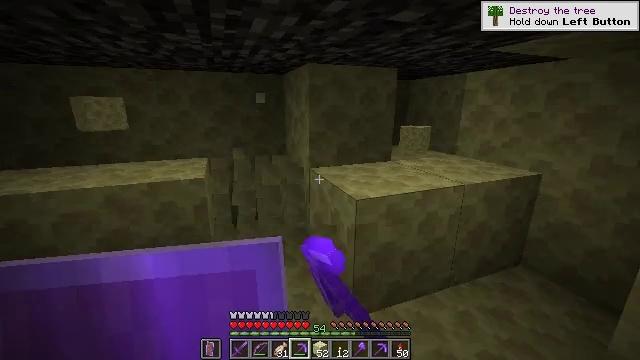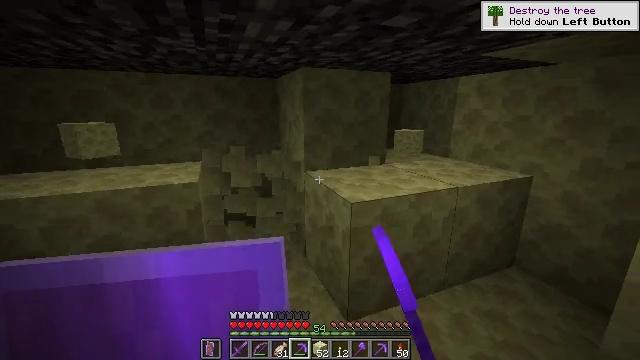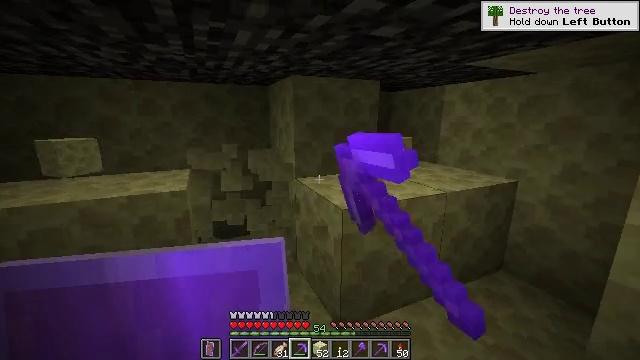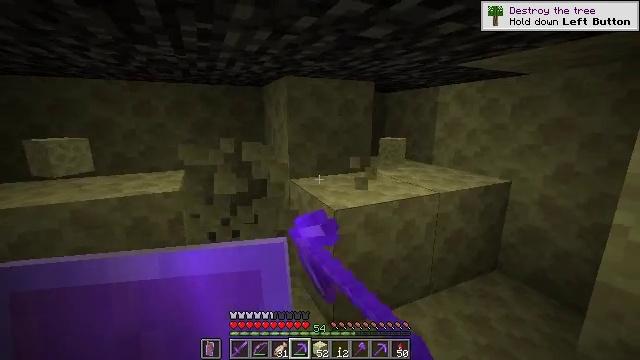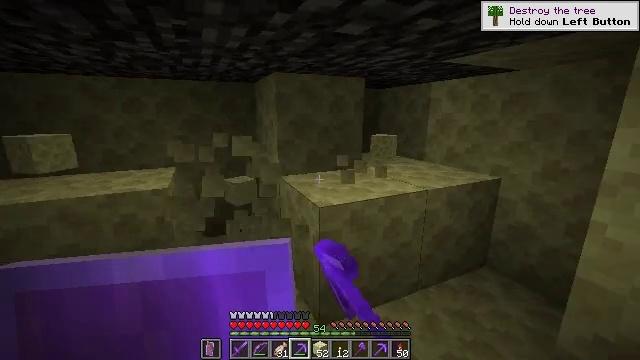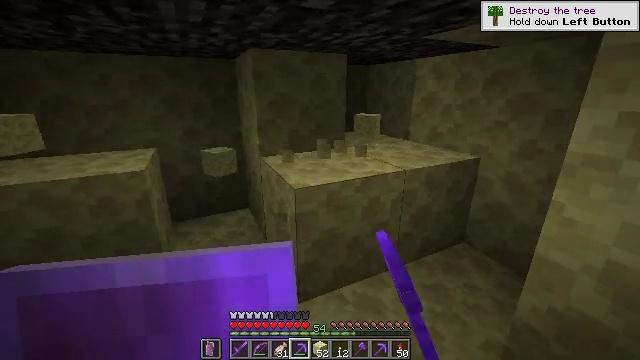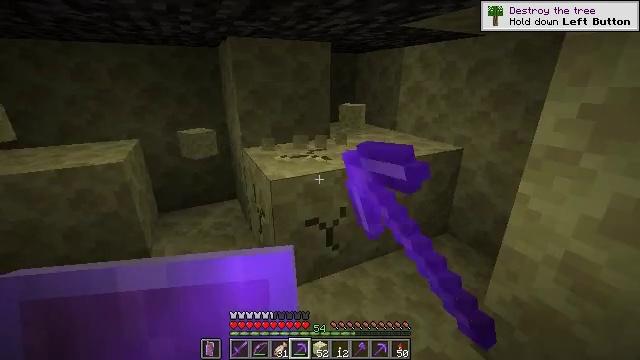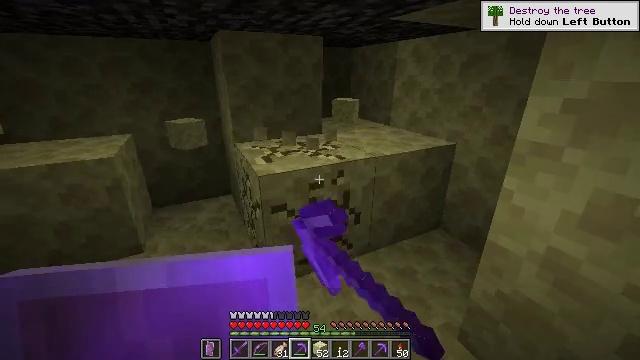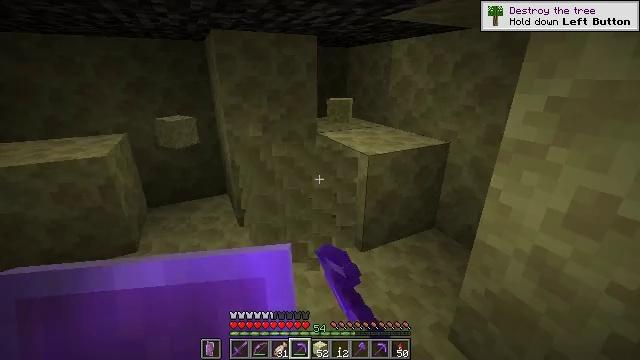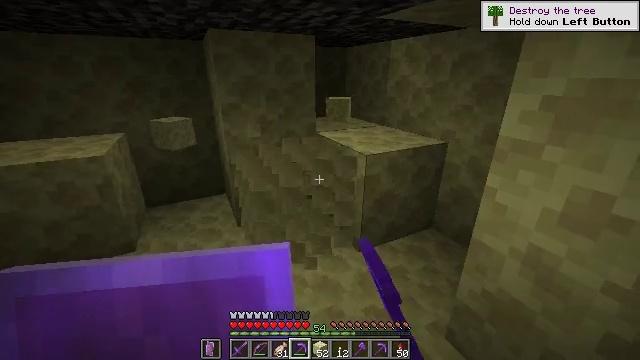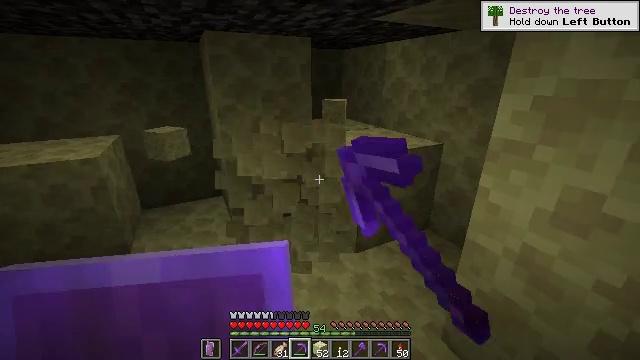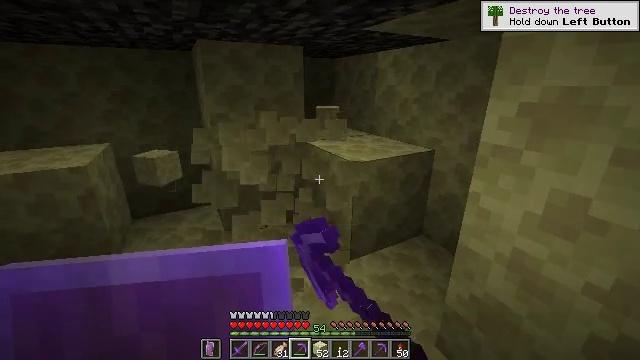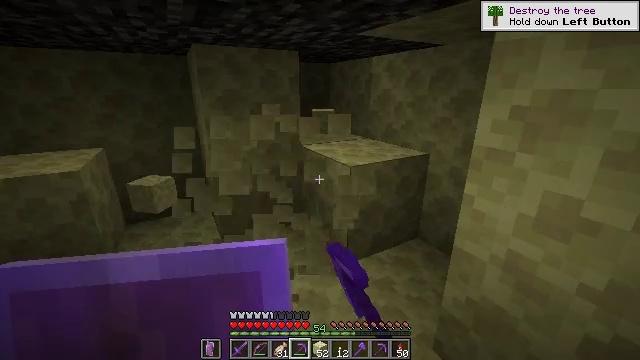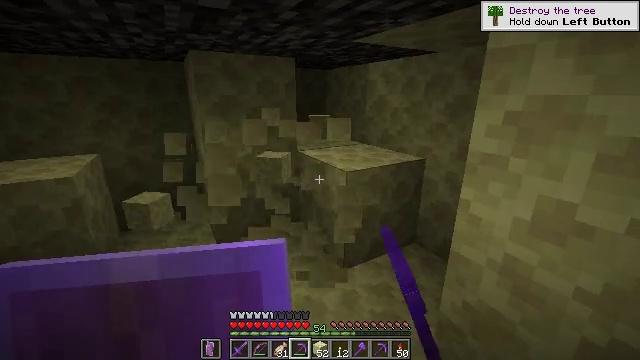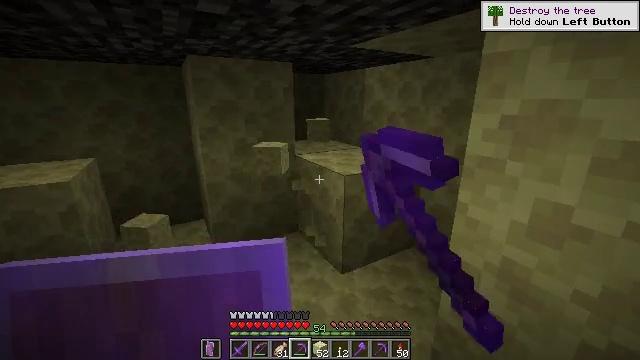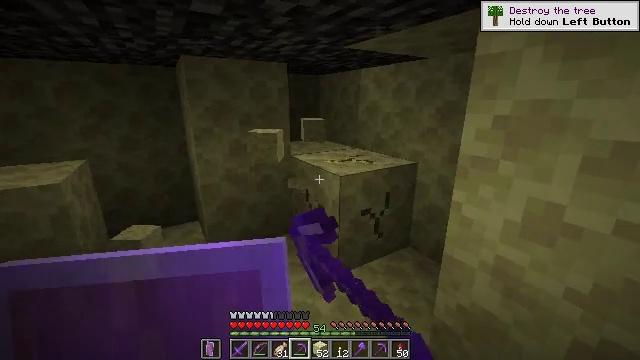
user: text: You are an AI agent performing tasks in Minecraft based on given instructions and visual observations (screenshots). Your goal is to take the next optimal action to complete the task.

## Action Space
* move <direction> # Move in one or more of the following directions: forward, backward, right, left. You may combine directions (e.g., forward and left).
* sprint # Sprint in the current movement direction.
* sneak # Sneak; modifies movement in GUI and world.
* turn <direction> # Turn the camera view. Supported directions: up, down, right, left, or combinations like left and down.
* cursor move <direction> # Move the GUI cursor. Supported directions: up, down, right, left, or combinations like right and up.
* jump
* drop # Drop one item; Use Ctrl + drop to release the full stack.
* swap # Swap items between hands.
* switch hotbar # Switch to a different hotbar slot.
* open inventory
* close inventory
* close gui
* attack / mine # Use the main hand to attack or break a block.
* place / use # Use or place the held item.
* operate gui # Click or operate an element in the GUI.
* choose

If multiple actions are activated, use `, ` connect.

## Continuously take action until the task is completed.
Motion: motion action
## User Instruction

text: Gather end stone from the End.
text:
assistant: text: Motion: turn right, attack / mine
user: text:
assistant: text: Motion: turn right and up, attack / mine
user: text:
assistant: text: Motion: move right, attack / mine
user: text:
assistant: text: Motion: move right, attack / mine
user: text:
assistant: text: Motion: move right, turn right and down, attack / mine
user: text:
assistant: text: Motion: turn down, attack / mine
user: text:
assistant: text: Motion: turn down, attack / mine
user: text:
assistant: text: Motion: attack / mine
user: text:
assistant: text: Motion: attack / mine
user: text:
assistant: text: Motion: attack / mine
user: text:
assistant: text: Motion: turn right and up, attack / mine
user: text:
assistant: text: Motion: attack / mine
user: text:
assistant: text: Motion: turn up, attack / mine
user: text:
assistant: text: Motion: attack / mine
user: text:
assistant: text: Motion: turn right, attack / mine
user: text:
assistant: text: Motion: turn right, attack / mine
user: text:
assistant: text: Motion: turn right, attack / mine
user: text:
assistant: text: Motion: attack / mine
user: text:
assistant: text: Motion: attack / mine
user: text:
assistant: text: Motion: attack / mine
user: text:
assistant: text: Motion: turn left and up, attack / mine
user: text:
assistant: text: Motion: move forward, attack / mine
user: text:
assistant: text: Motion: move forward, attack / mine
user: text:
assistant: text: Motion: move forward, turn left and up, attack / mine
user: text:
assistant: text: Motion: move forward, turn left and up, attack / mine
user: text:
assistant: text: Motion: turn left and up, attack / mine
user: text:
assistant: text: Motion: turn left and up, attack / mine
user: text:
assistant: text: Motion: turn left, attack / mine
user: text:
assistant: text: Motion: attack / mine
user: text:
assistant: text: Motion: turn left and down, attack / mine